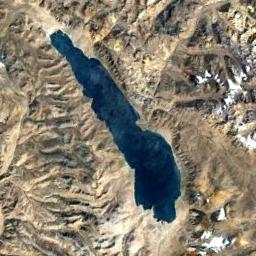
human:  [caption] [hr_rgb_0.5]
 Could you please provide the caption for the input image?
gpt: A long, Blue lake surrounded by yellow-brown mountains .

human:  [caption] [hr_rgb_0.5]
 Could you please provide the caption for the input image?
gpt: The lake lies in a mountainous area and the water is blue .

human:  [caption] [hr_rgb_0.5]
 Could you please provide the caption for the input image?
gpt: The lake has an irregular shape .

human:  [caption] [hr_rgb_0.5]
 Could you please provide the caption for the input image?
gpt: The ground is uneven around the lake .

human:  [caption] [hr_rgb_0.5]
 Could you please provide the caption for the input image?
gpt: The blue lake is on a brown mountain with many ridges .